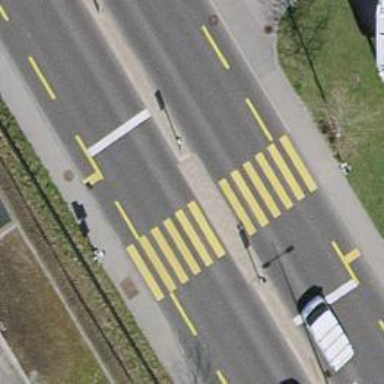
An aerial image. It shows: Zebra crossing on the road.